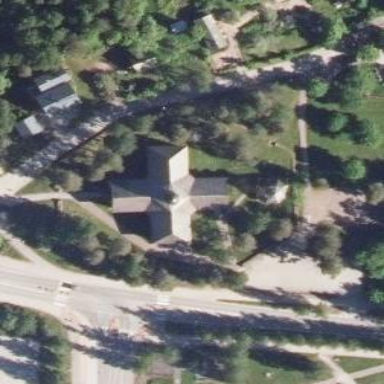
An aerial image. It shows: Church which is place of worship.